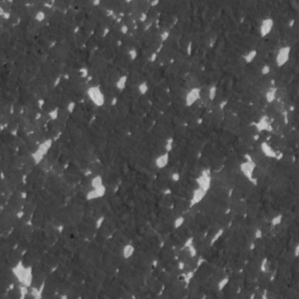
Label: frost